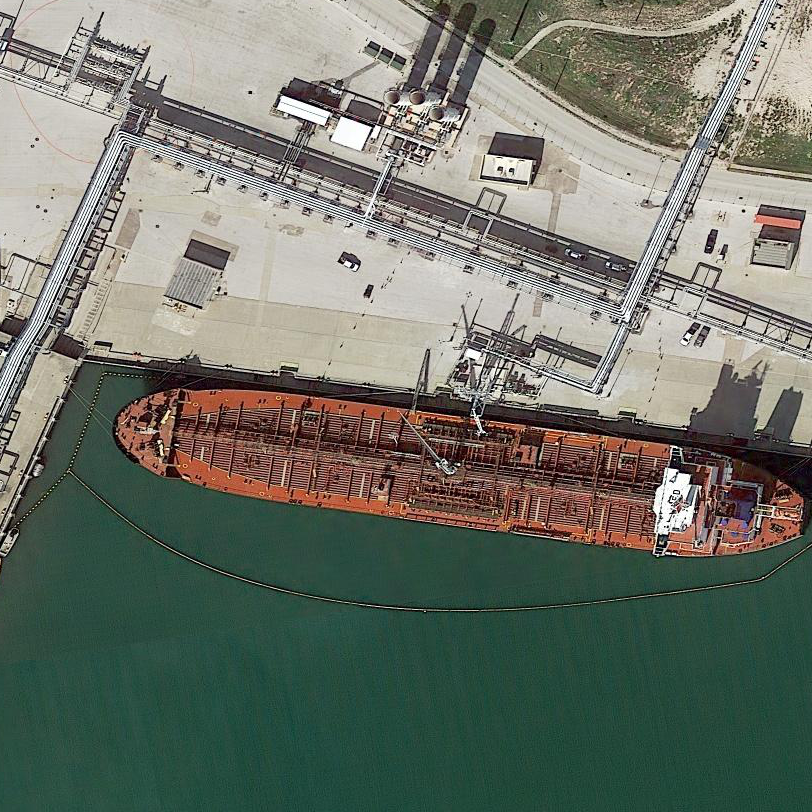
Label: Cargo_ship